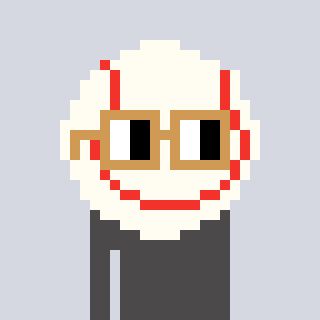
a pixel art character with square brown glasses, a baseball ball-shaped head and a grayscale-colored body on a cool background